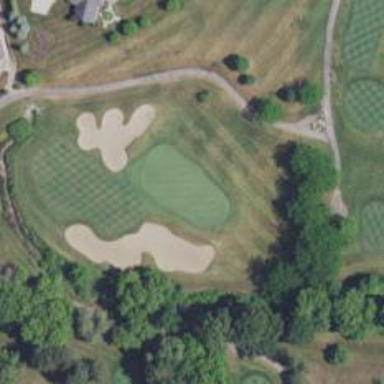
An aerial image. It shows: Golf hole.